Question: the number 1, 2, 3, 4, 5, 6, 7 must be move a bit to the left to make the code more succinct

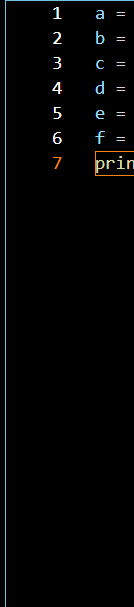
Answer: You cannot customise vscode stylesheets.
There are some other options you can try to make vscode look good (window zoom level , font size , fontLigatures etc)